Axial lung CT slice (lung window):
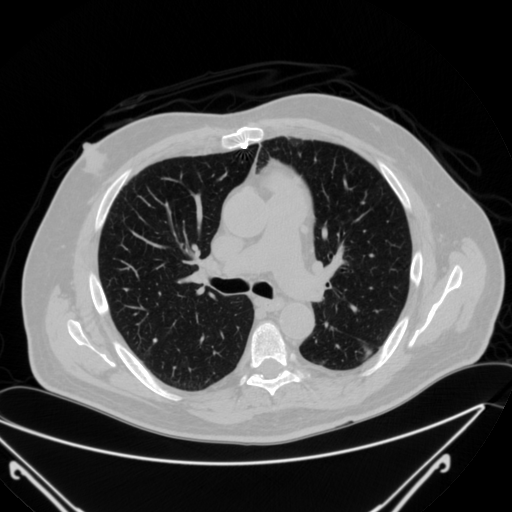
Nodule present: yes
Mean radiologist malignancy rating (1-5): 1